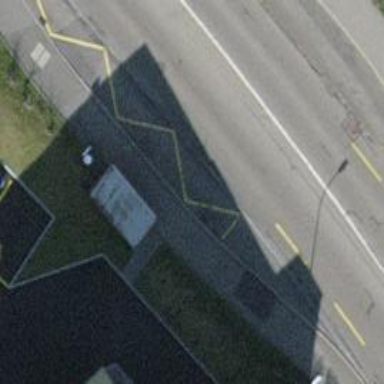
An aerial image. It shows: Platform with shelter for public transport.